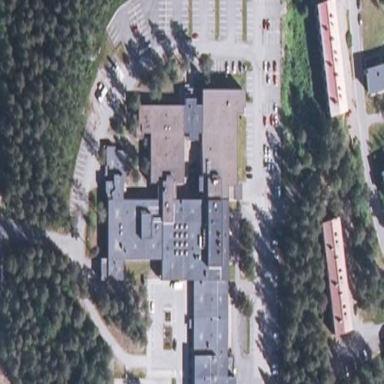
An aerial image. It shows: Hospital building with healthcare amenities.